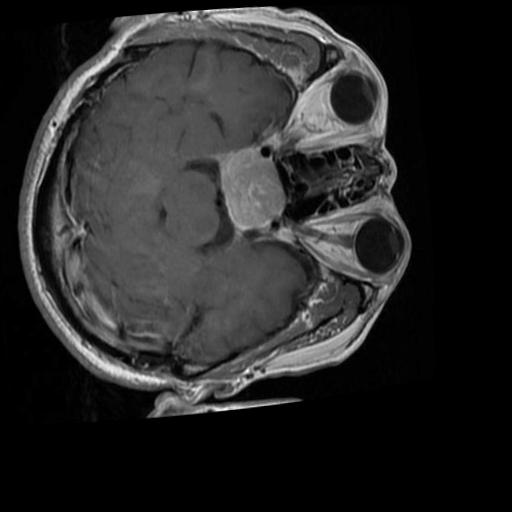
Label: brain_tumor